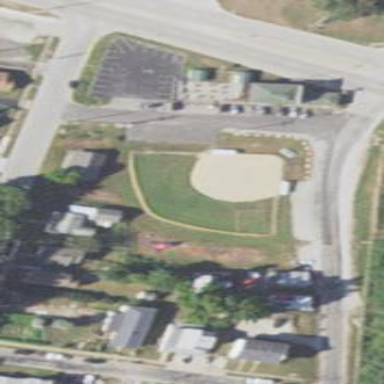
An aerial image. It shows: Softball pitch for leisure land activities.